Question: So I have been pushing changes to my public repository (by signing in to my github account) from my laptop. The pushes from my laptop have an author listed as John Corser, and the commits I've done using github's editor (for the readme) show up as being written by johnpc (my github account). Checking the analytics, johnpc has only committed twice in the repository's history, but actually I am the top contributor.
How can I fix this in github?

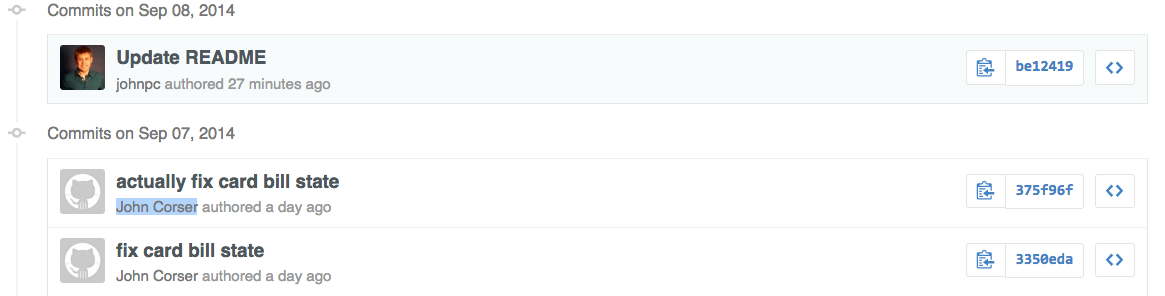
Answer: Github links authors and committers by email address, not by name. Use 'git log' to look and see what the author and committer email addresses are on the commits in question. If you made commits with a valid email address, then just validate that email address with your github account, and then they will link to your github profile (in like a day or so). If you made commits with an invalid email address (git's default is usually something like username@localhostname ). Then you would have to rewrite all of the commits to fix this. (You wind up making new commits with new information, and moving all of the branch pointers to not reference any of the "bad" commits).